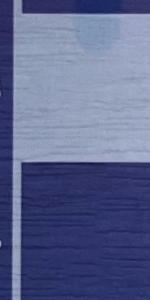
Label: Empty